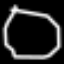
Label: octagon